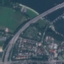
Land use / land cover: Highway